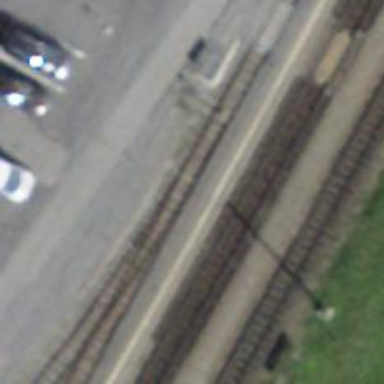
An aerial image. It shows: Railway switch.